Question: I am trying to populate drop-down values using ng-repeat in Sightly. The AEM node saves my data as String array and I am able to fetch it properly, but not able to populate them as it throws "'? undefined:undefined ?'" error.
My code:
'''
<select name="${validation.elementName}" id="${validation.elementName}" ng-model="${validation.elementName}" ng-change="${properties.clickfunction}">
<option ng-repeat="opt in ${properties.options}" value={{opt}}>opt</option>
</select>
'''
And the output:
:
Is there anything I am missing? As Sightly is totally new to me. I will be very grateful for any help to improve this code or pointing my mistake.
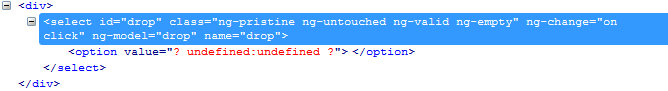
Answer: First of all, you need to wrap the data you pass to 'value' in quotes, so it should be like this:
'''
value="{{opt}}"
'''
Second, it looks like you are passing the values without single quotes and they are not being recognized as strings. Take a look at this plunker:
<URL>
You can see that the first 'ng-repeat' works as expected, but the second throws an error in the console and doesn't display anything. Basically, you just need to put quotes around each string in your array.